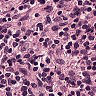
Metastatic tissue present: no